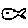
Label: fish